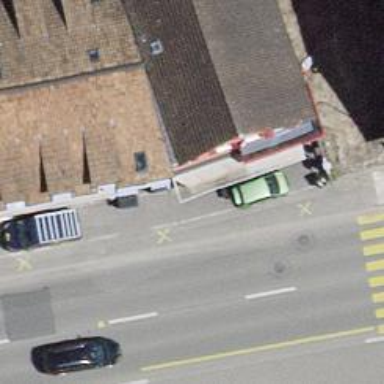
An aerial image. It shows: Fast food establishment.